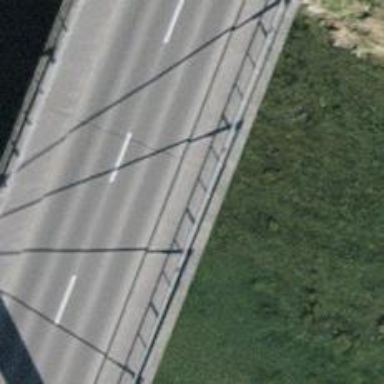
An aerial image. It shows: Sidewalk bridge over footway.